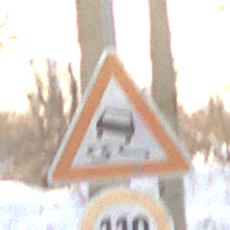
Verkehrszeichen: SchleuderOderRutschgefahr
Zusatzzeichen unten: Geschwindigkeit110
Umgebung: Roofed, Suburban
Tageszeit: MorningAfternoon
Wetter: PartlyCloudy
Licht: Natural
Jahreszeit: Winter
Kontrast: LowContrast